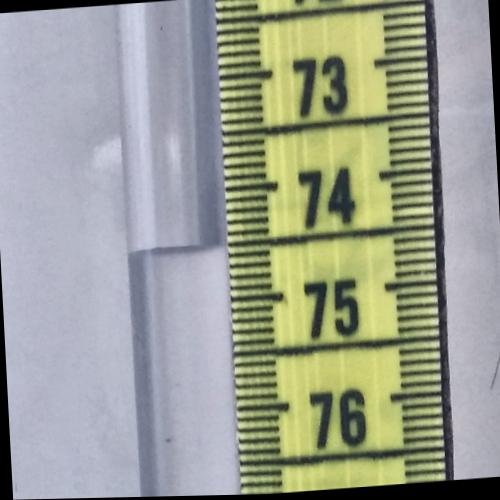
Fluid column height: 74.5 cm